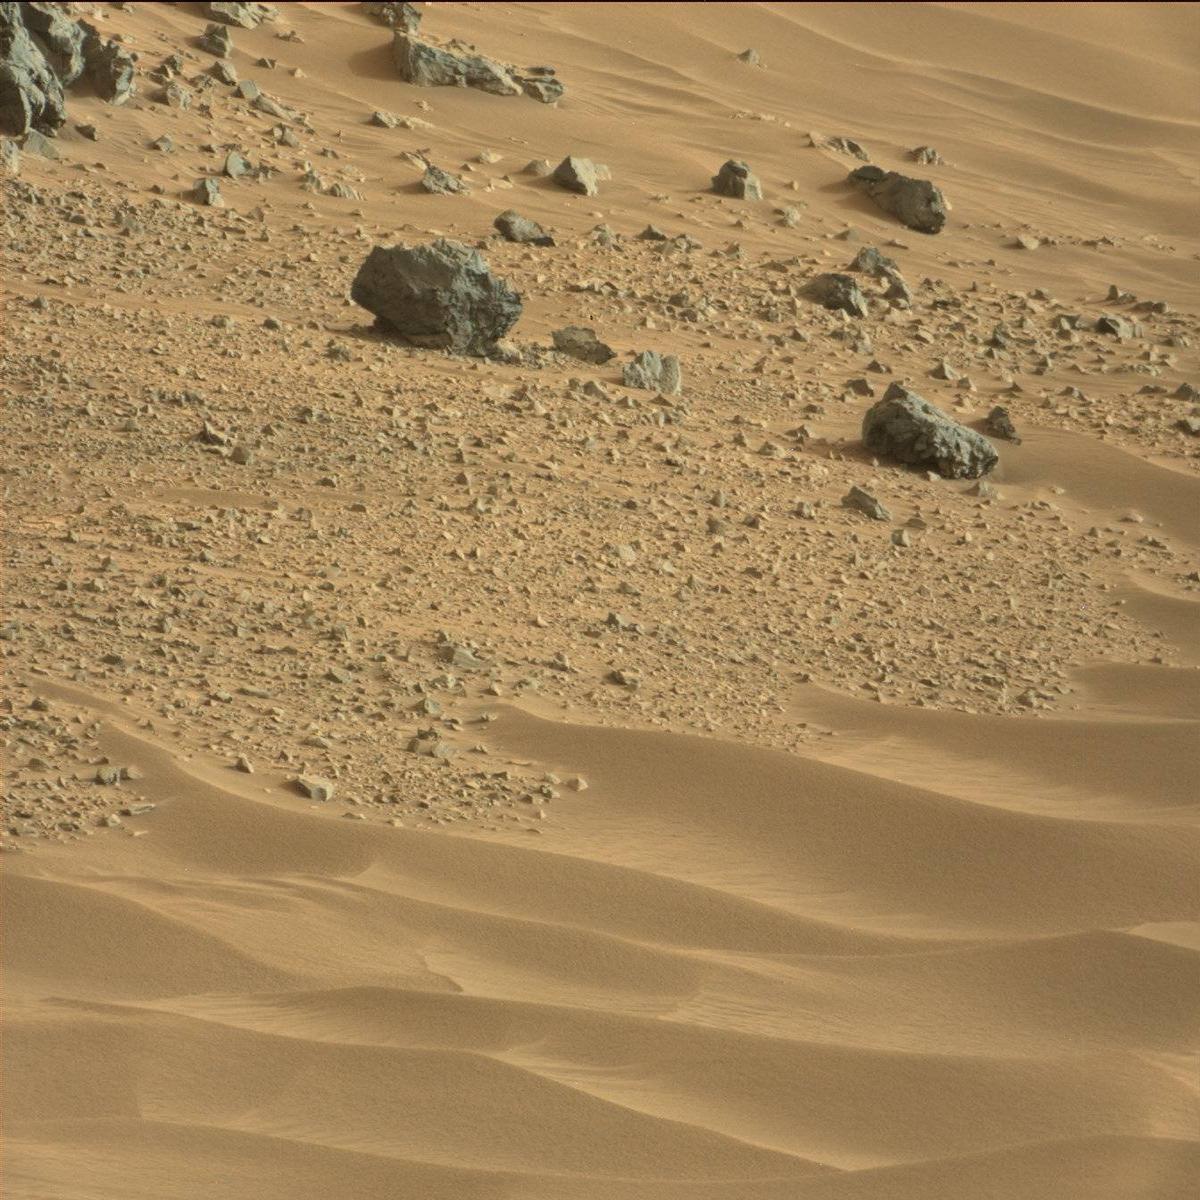
Terrain classes present: Bedrock, Rock, Sand / Soil